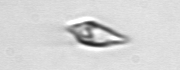
Label: Oxytoxum